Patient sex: F
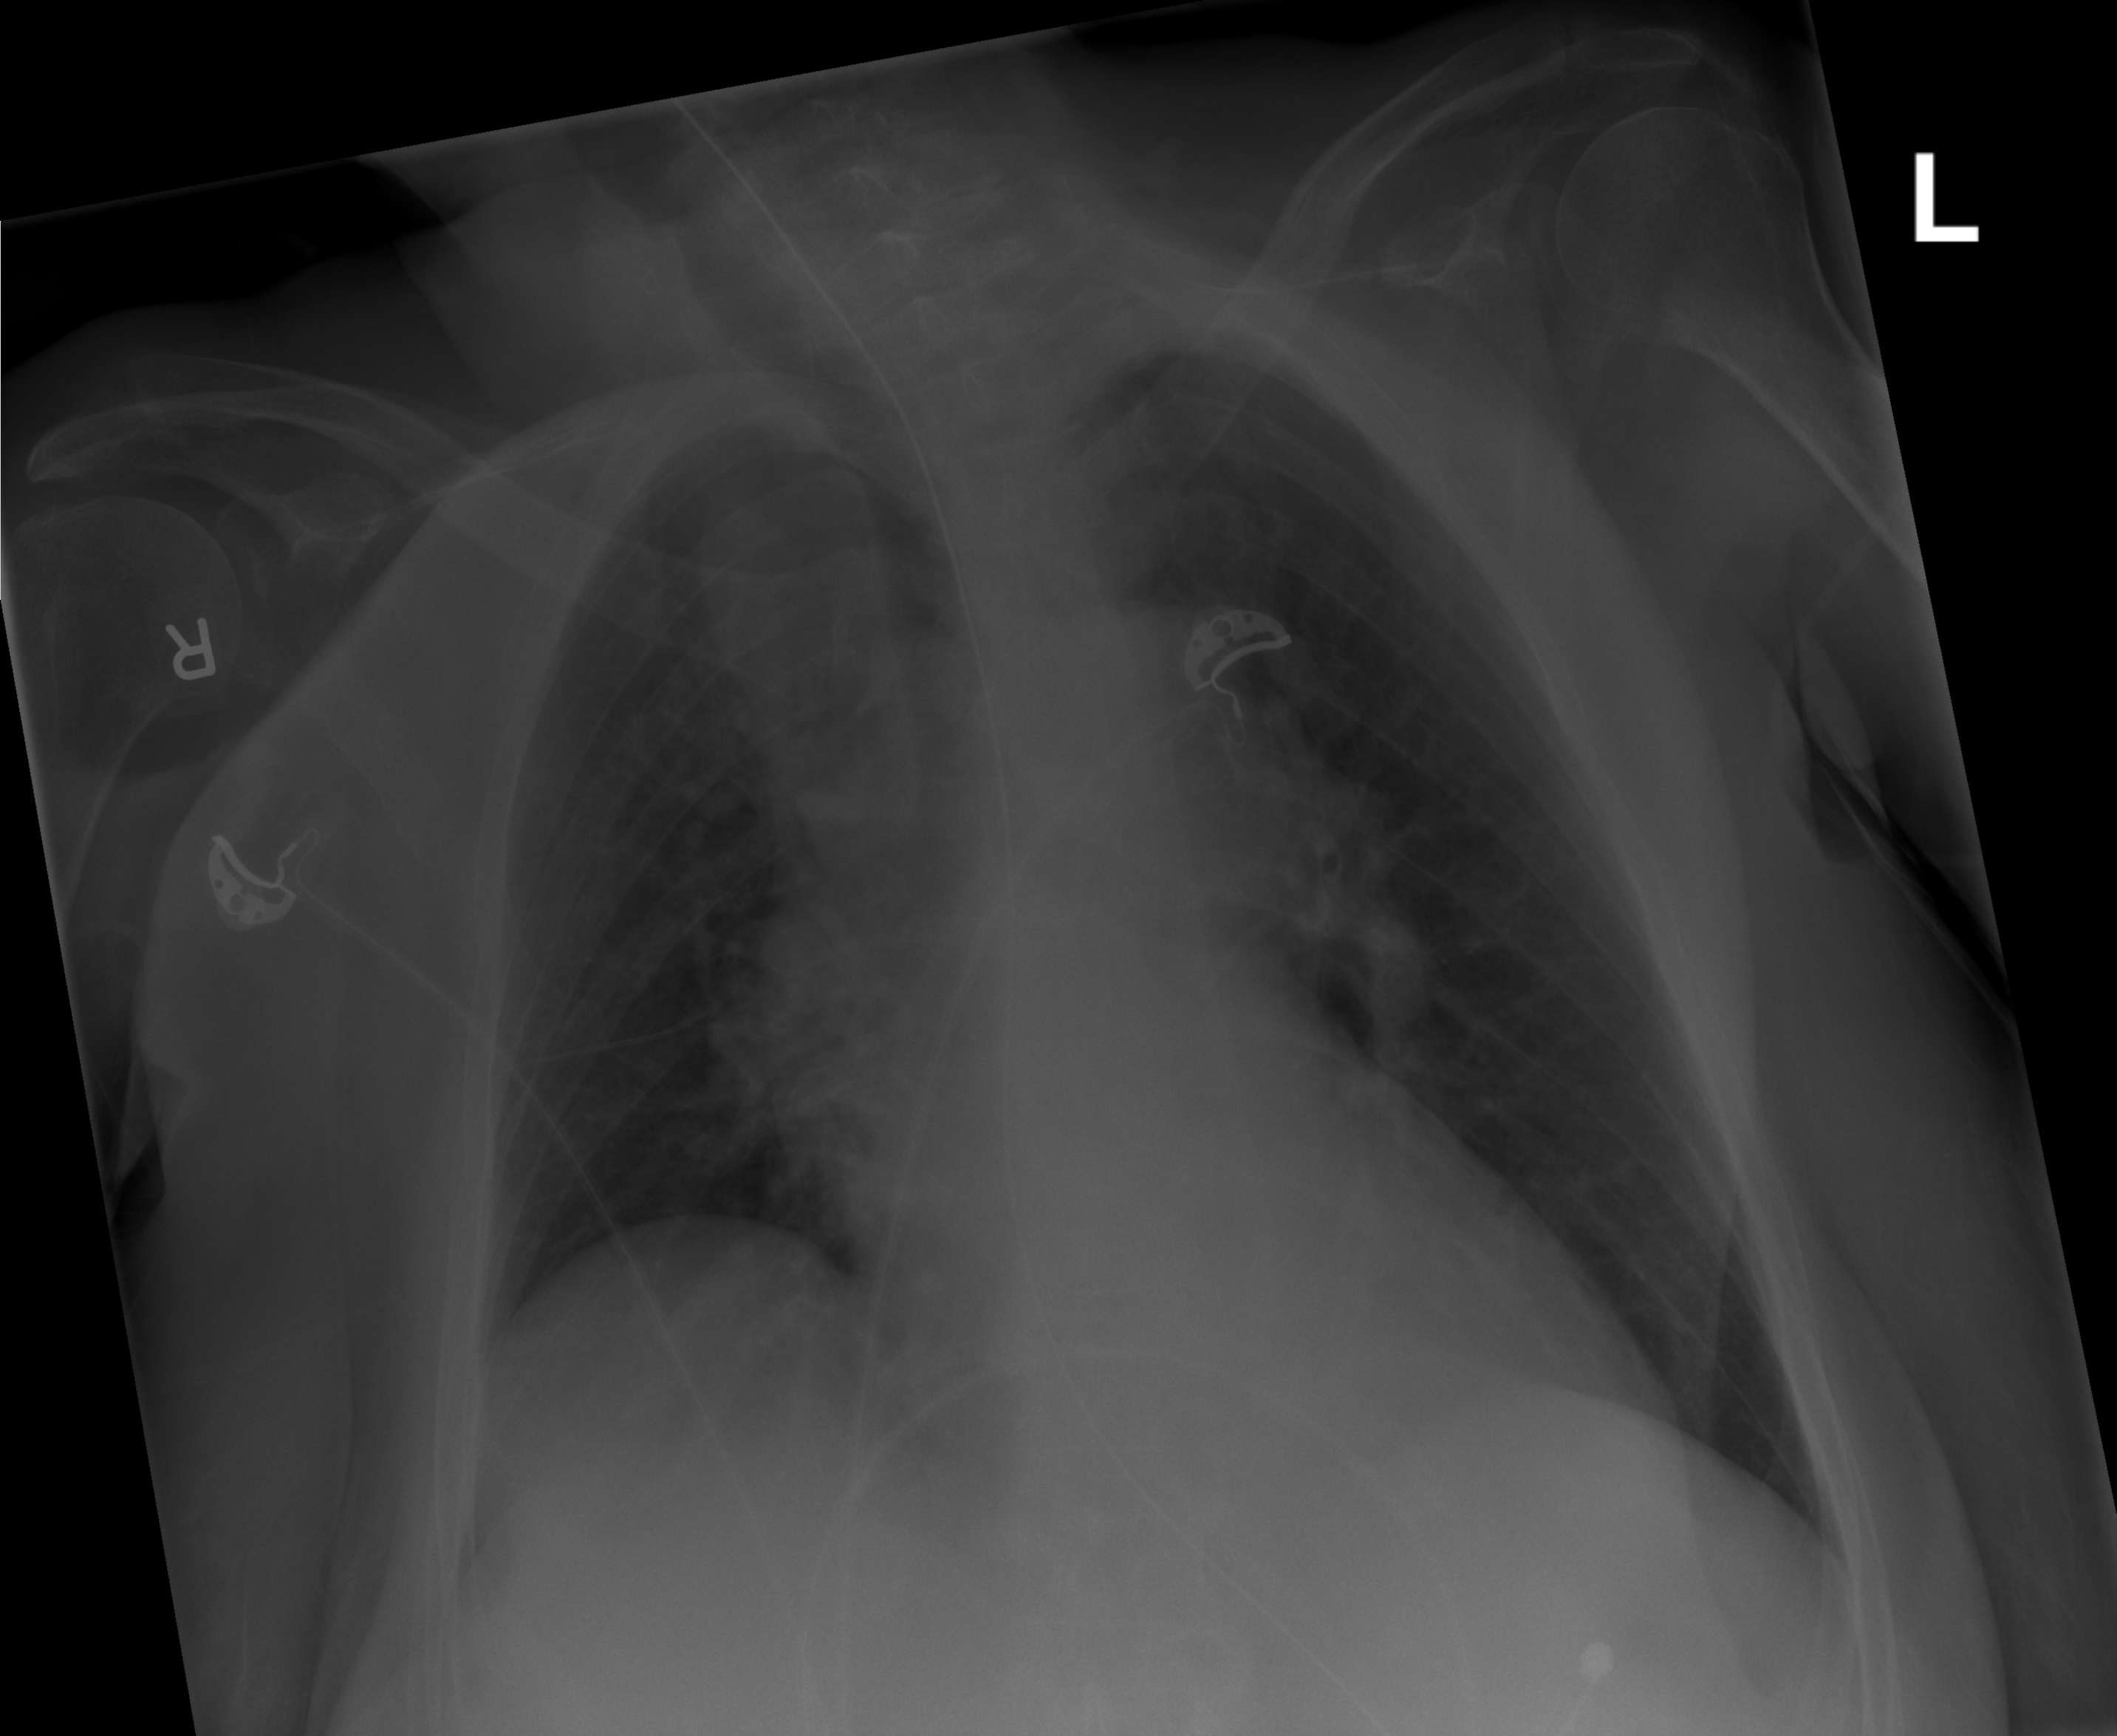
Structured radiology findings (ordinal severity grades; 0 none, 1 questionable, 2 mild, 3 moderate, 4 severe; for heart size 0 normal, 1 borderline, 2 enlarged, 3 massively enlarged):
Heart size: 1
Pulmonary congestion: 2
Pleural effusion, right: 0
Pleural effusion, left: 0
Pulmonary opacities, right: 0
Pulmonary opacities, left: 0
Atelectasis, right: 0
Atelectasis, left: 0